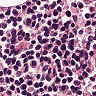
Metastatic tissue present: no